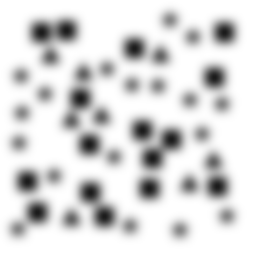
Squares: 16
Triangles: 8
Stars: 18
Total shapes: 42